Question: I have coded a meteor App, sending slices of data to a server with the help of the FileReader API.
The method processing the slices on the client side:
'''
var readSlice = function() {
var start, end;
start = chunk * chunkSize;
if (start > file.size) {
start = end + 1;
}
end = start + (chunkSize - 1) >= file.size ? file.size : start + (chunkSize - 1);
fileReader.onload = function(event) {
if (++chunk <= chunks) {
Meteor
.apply("saveChunk", [ event.target.result.split(',')[1], file.name, clientRegistration, now, (chunk === chunks) ], {
wait : true
});
readSlice();
} else {
/*
* TODO Notify the GUI
*/
console.log("reading done");
}
};
fileReader.readAsDataURL(blobSlice.call(file, start, end));
};
'''
The slices are received by the server in a properly order and are merged in the following fashion:
'''
saveChunk : function(chunk, name, registration, timestamp, last) {
...
tempFile = Meteor.fileTemp + "/" + identifier;
fs.appendFile(tempFile, new Buffer(chunk, "base64"), {
encoding : "base64",
mode : 438,
flag : "w"
}, function(error) {
if (error) {
throw (new Meteor.Error(500, "Failed to save file.", err));
}
});
}
'''
This process works almost fine. However the are minor differences in the file, leading to a corrupted output. The binary differences occur at the point in the file where the output ist splitted, so maybe there is something wrong with the split call on the 'event.target.result' property, or maybe I am missing something obvious in term of encoding...?
The problem seems to be related to the splitting since a diff of the merged file with the original file shows the following interesting pattern:

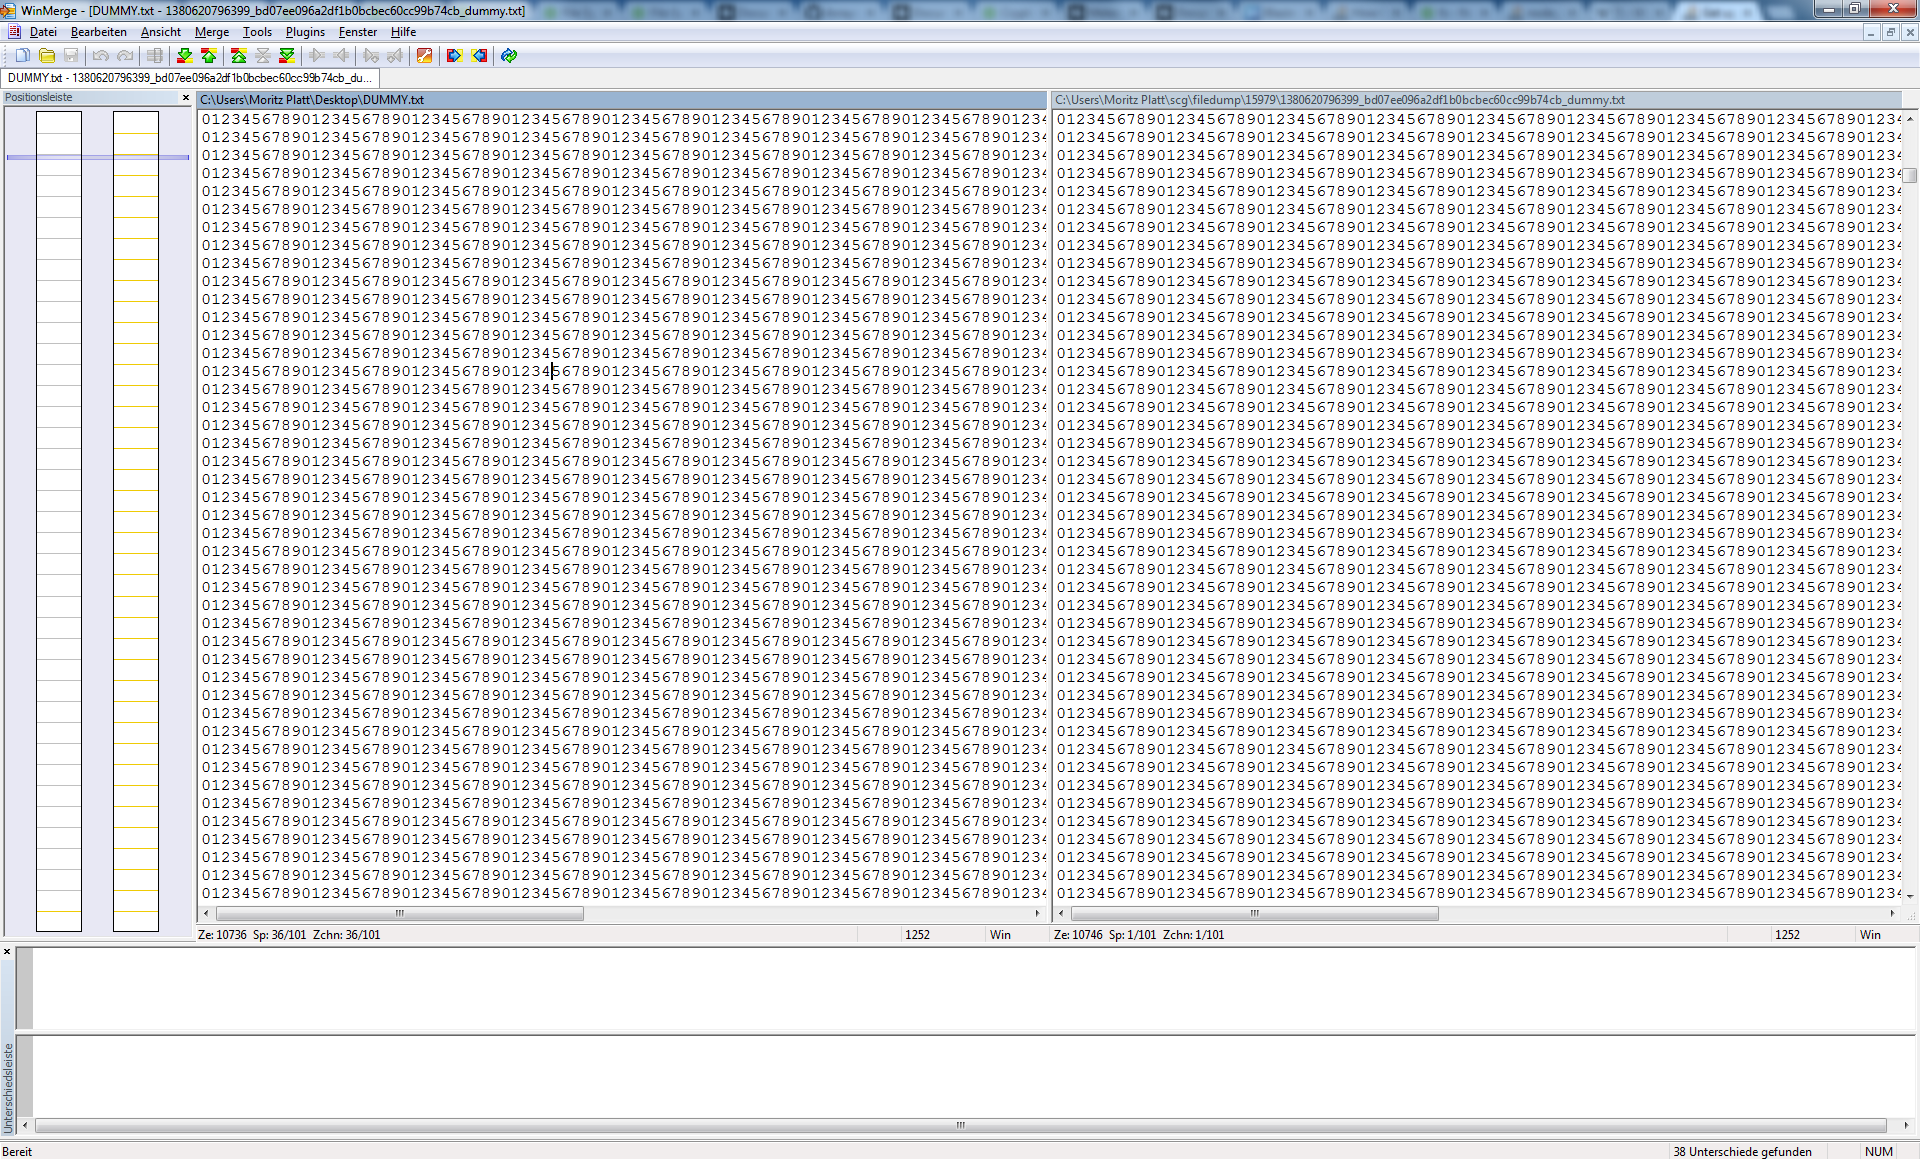
Answer: The corrupted data was result of a simple calculation mistake:
Using
'''
end = (start + chunkSize ) >= file.size ? file.size : (start + chunkSize);
'''
instead of
'''
end = start + (chunkSize - 1) >= file.size ? file.size : start + (chunkSize - 1);
'''
fixed the Problem.